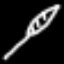
Label: leaf